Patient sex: M
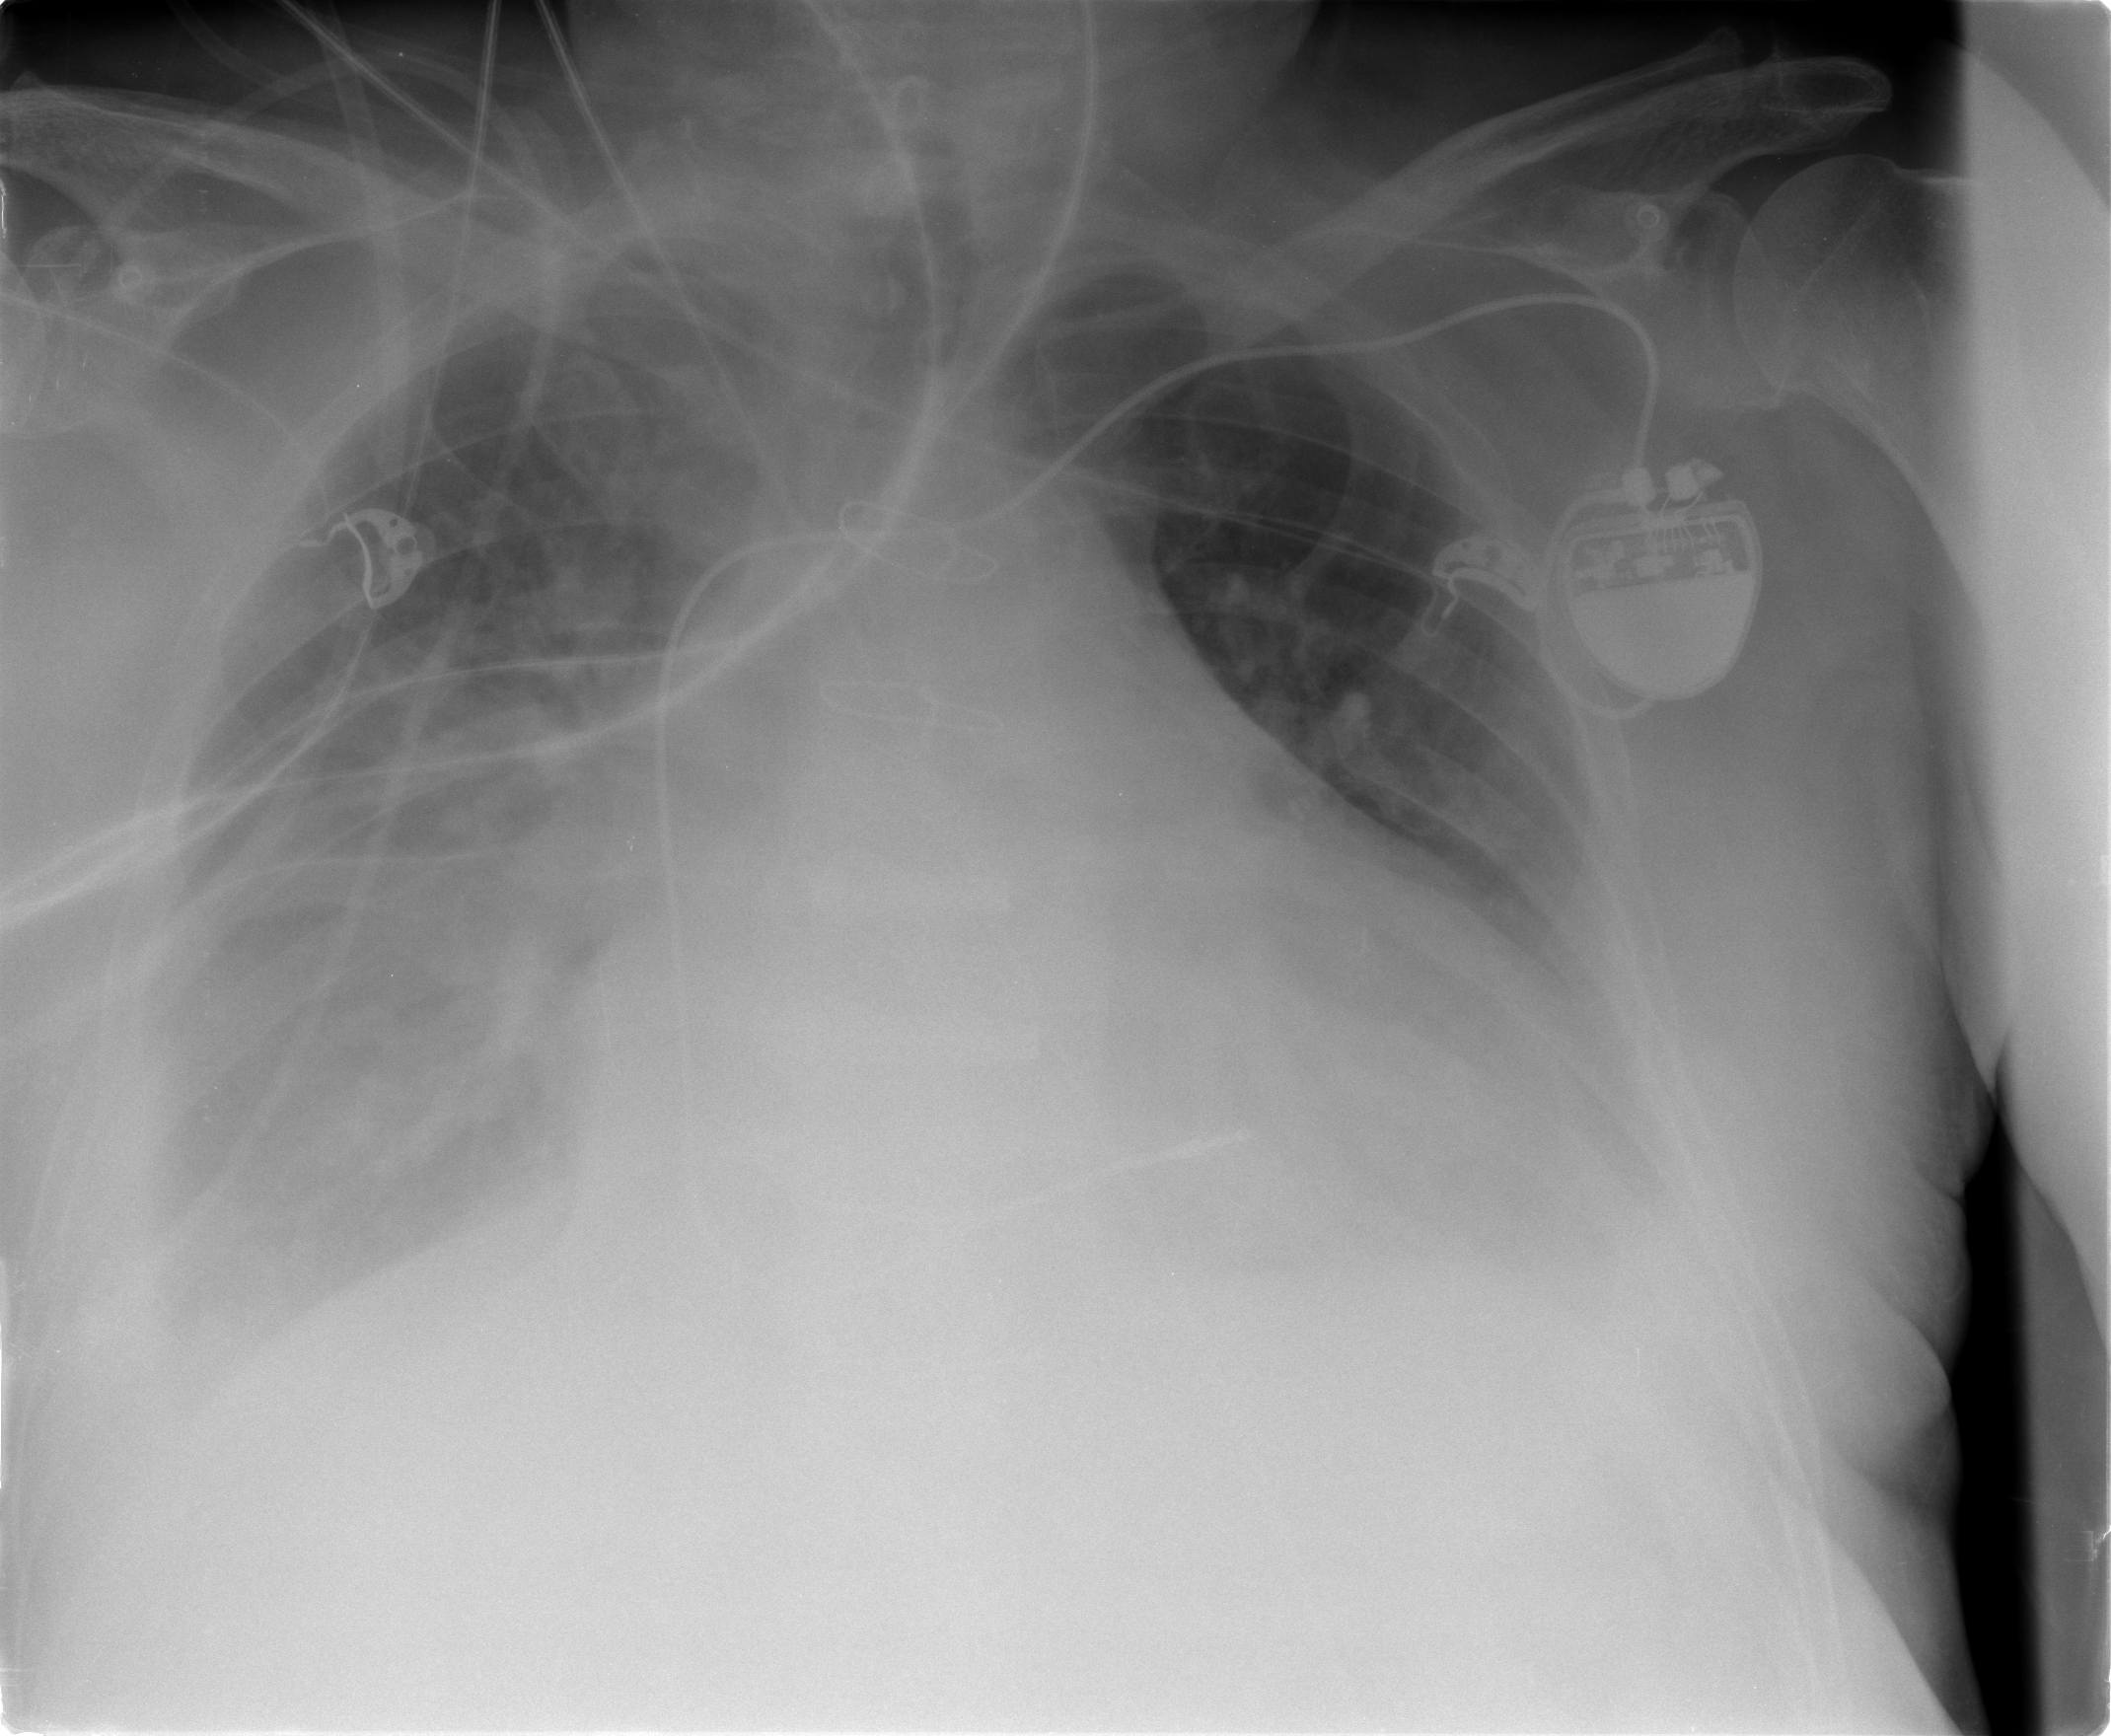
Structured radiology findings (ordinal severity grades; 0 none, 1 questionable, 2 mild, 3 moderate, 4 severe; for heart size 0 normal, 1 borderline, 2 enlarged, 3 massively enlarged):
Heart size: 3
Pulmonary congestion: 2
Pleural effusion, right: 3
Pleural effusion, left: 2
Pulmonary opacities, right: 0
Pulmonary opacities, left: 0
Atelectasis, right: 2
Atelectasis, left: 2